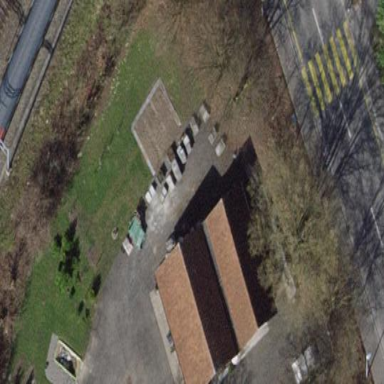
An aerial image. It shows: Shed.